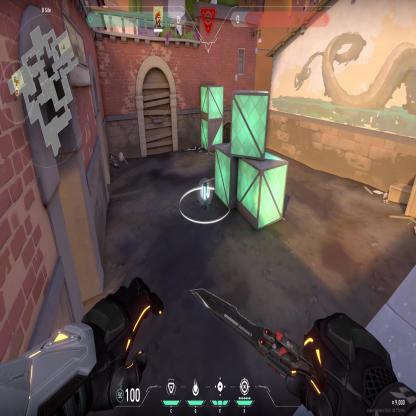
Label: planted spike